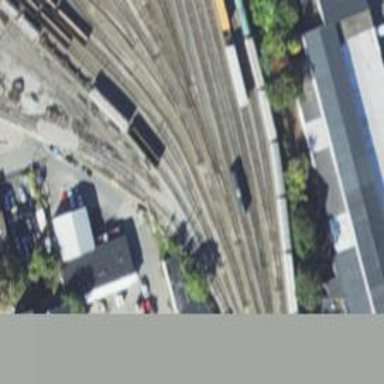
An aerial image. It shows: Railway yard in service.